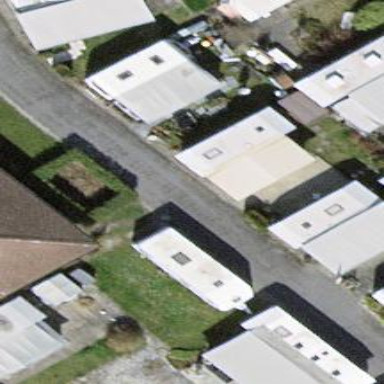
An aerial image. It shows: Camping pitch suitable for caravans.